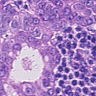
Metastatic tissue present: yes